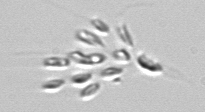
Label: Dinobryon